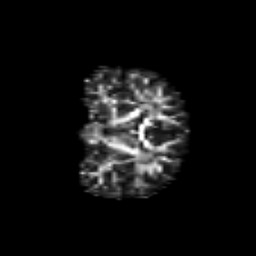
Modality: FA
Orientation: coronal
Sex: female
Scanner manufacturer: siemens
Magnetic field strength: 3 T
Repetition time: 5 s
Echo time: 0.071 s